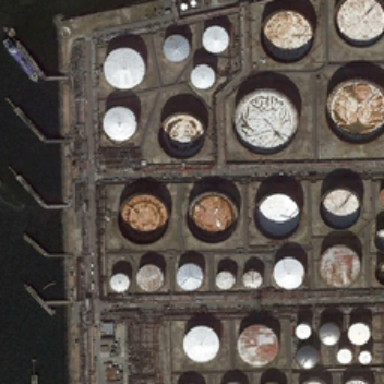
Many tanks vary in size and color .